Field crop: tomato
Growth stage: 2
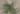
Species: solanum